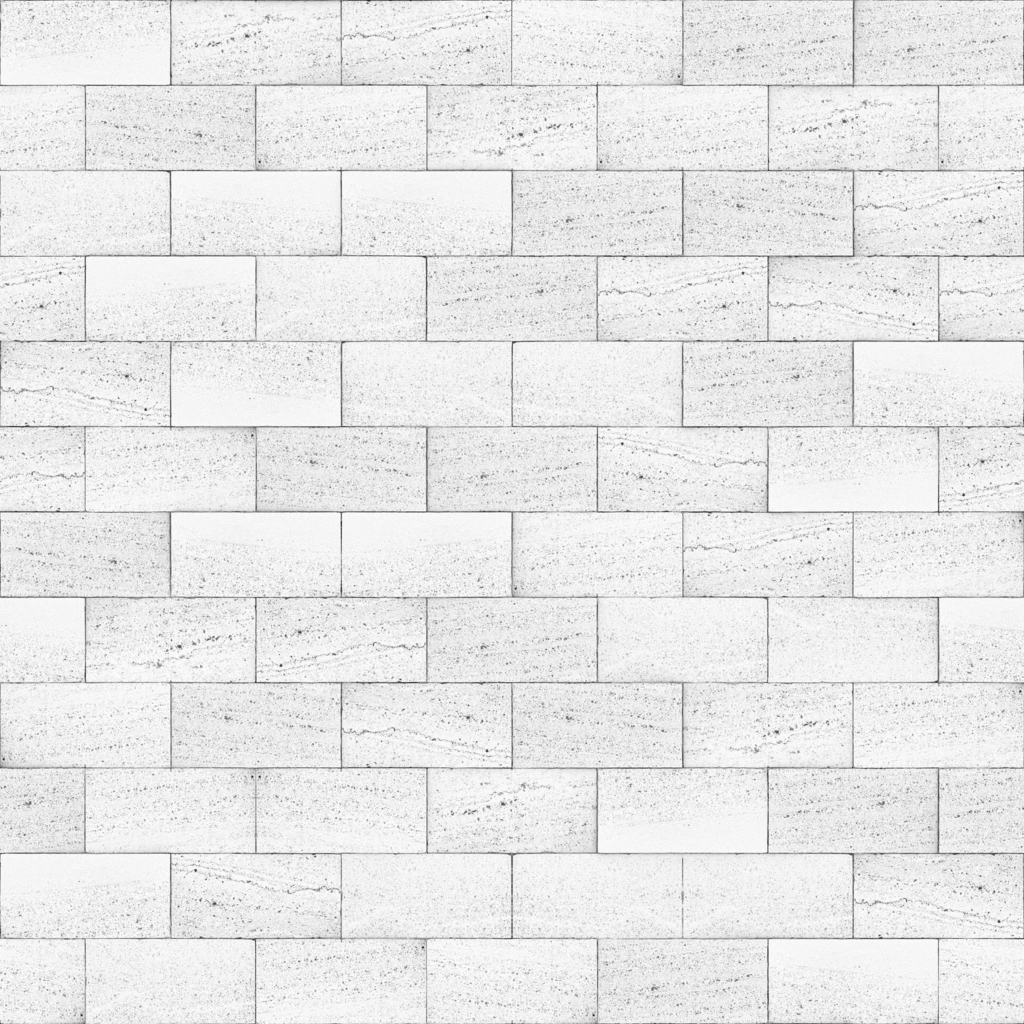
Texture map type: AmbientOcclusion